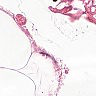
Metastatic tissue present: no